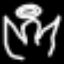
Label: angel